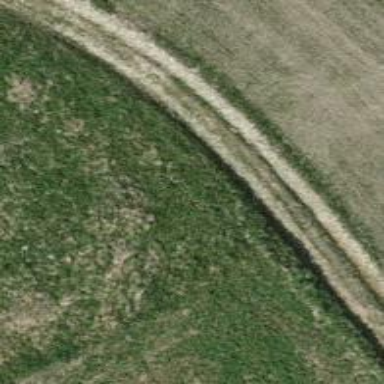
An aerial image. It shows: Track with ground surface of grade3.